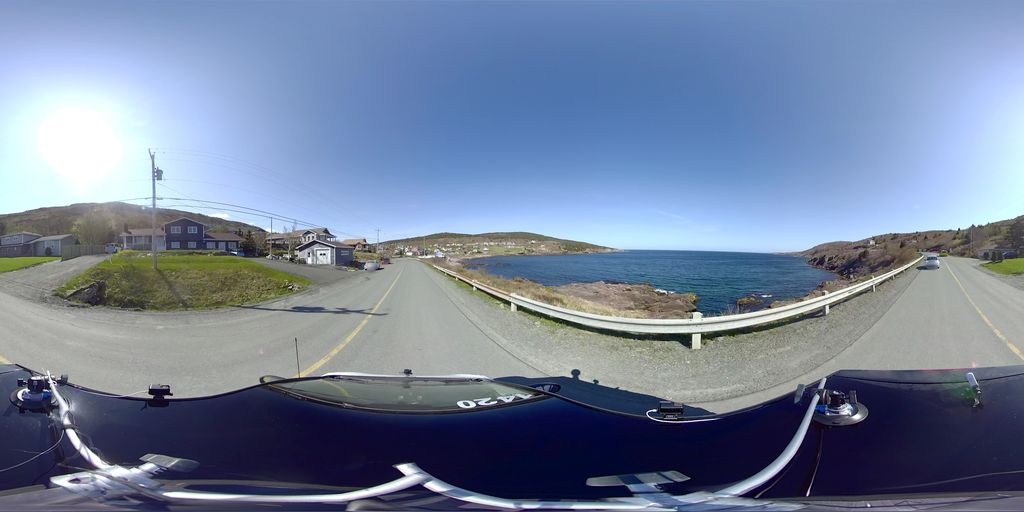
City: st_johns